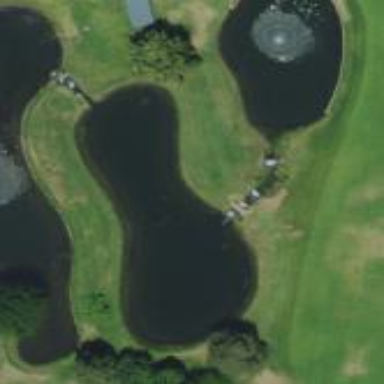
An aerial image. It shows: Water hazard on golf course. The hazard is natural water feature.